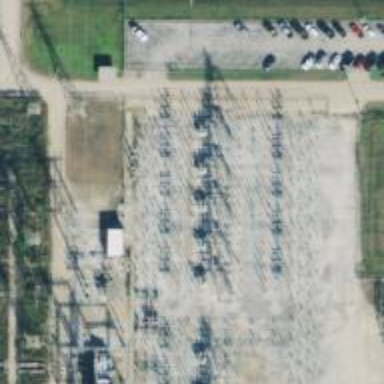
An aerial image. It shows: Switch used for power control.